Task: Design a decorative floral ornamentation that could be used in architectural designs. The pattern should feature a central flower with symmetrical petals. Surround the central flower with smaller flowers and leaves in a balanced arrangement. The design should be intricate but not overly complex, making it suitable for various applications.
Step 1592:
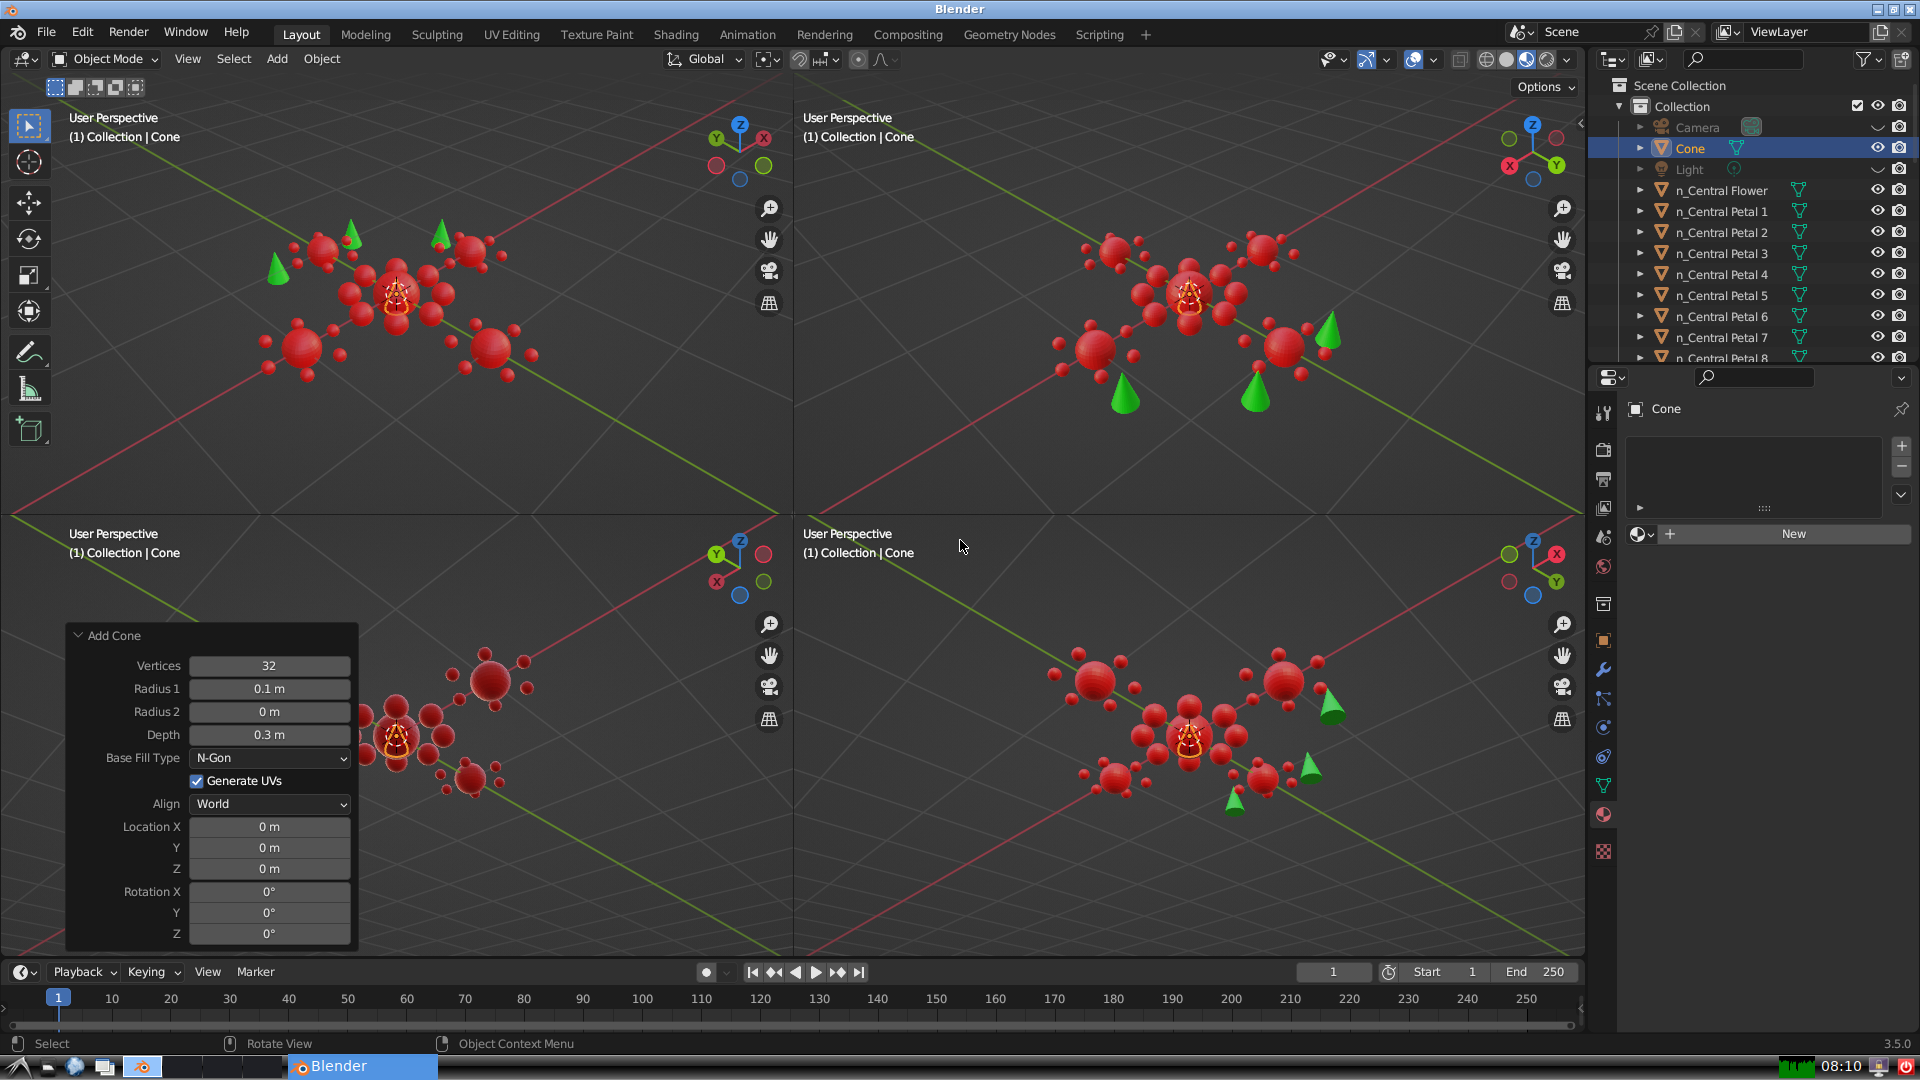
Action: {"key_press": ['Ctrl, Home']}